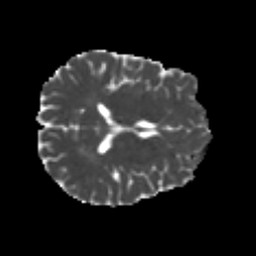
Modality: MD
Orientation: axial
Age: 22
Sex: male
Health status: healthy
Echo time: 0.074 s